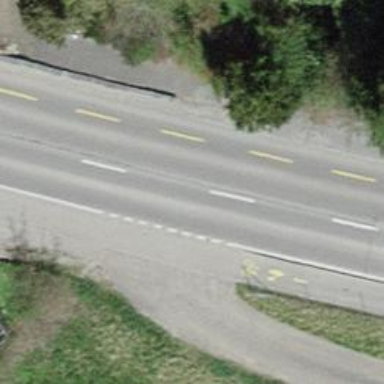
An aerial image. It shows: Tertiary road with cycle lane on the left.